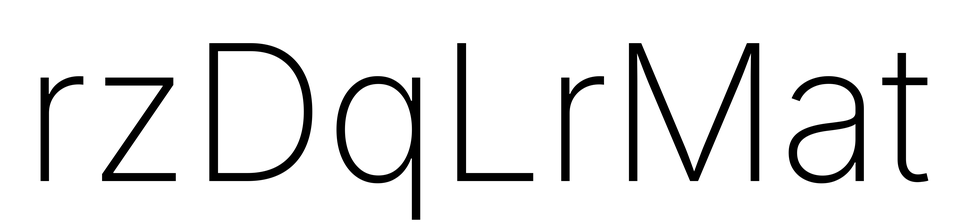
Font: Inter_ExtraLight